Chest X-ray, AP view. Patient: 69 years old, sex M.
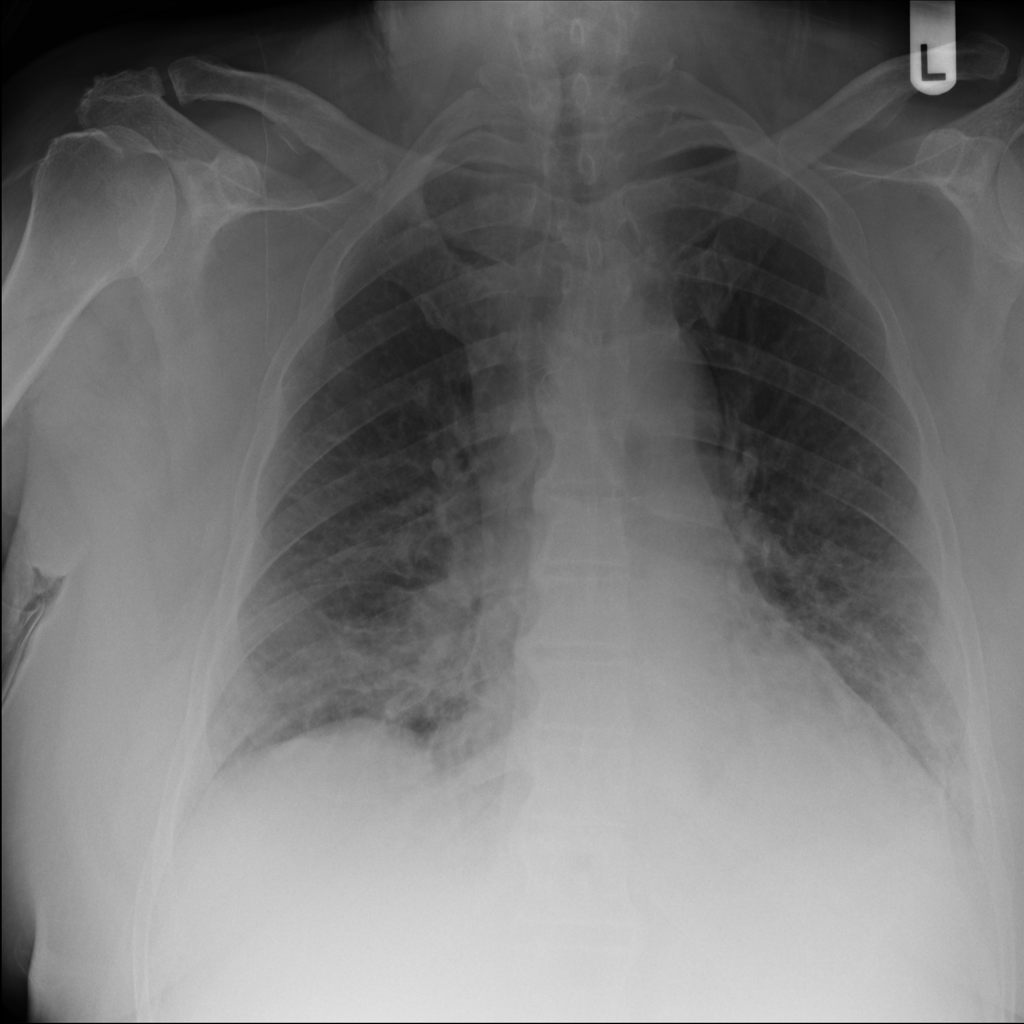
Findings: Infiltration